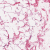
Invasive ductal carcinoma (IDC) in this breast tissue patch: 0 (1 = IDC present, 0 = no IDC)